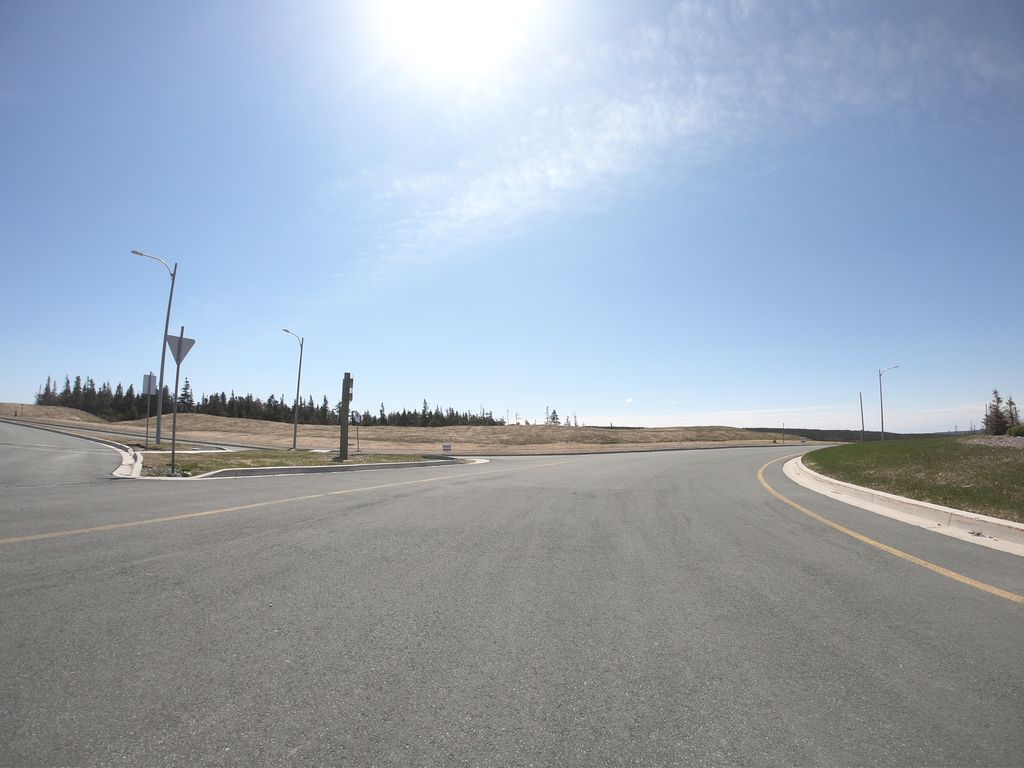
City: st_johns